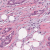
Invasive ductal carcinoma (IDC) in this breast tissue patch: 1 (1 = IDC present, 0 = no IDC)